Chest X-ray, AP view. Patient: 54 years old, sex M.
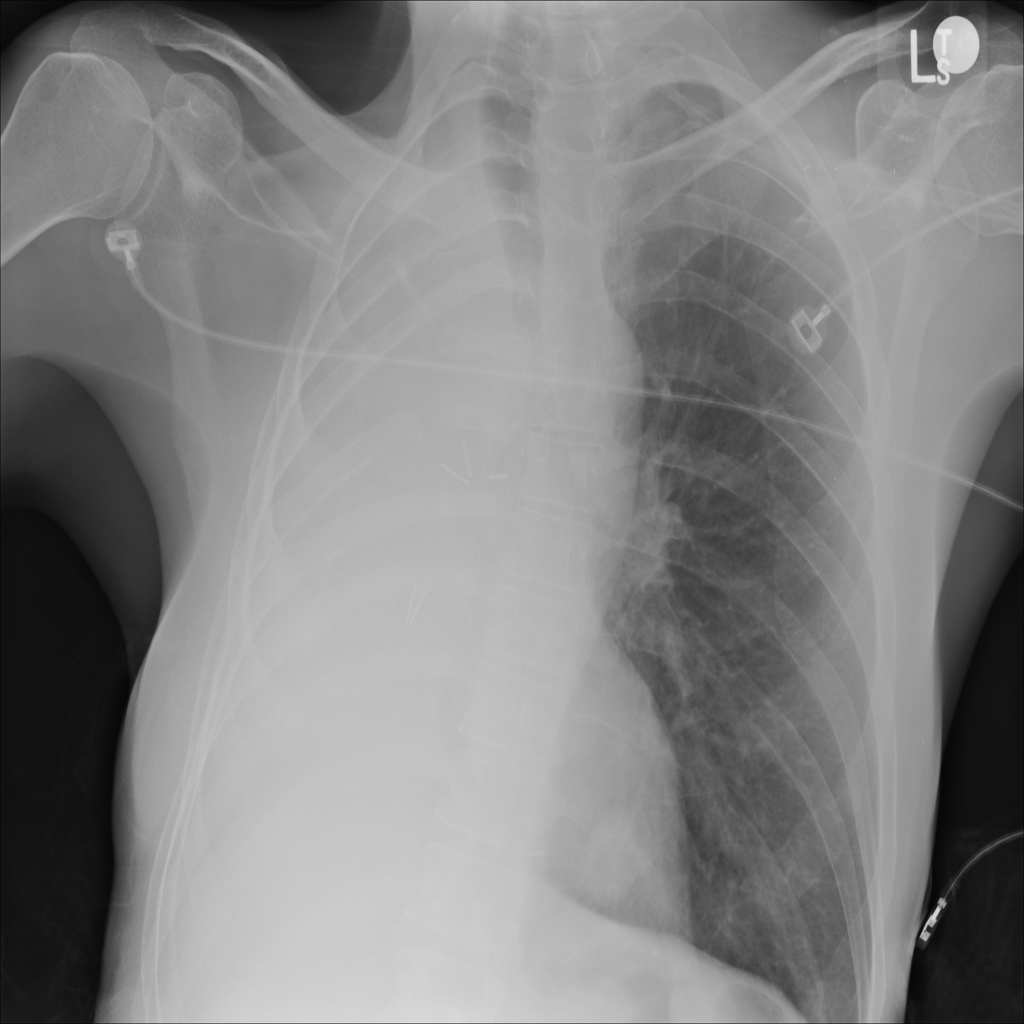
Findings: Atelectasis, Pneumonia